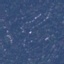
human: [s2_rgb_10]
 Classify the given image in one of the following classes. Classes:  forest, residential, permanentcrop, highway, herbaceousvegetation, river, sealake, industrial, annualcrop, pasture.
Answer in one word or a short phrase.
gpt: Residential